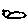
Label: cloud